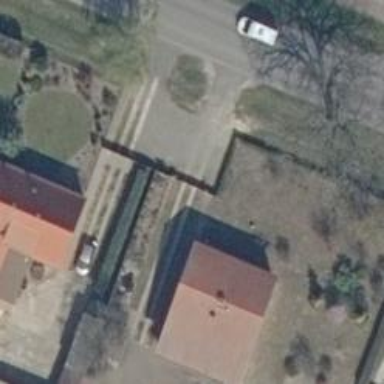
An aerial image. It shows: Driveway leading to service road.